Question:
In above image i have one 'SurfaceView' and one 'Button' named 'Capture'. 'SurfaceView' is showing camera preview. So, I want screenshot of 'surfaceview' when i click on 'Capture' button. I had tried many examples and answers but none of them works. I just get .
In some posts i also found it is impossible to take screenshot of 'surfaceview'. So please help me any alternative solution with example.
Here are some answers I already seen:
<URL>
<URL>
<URL>
and many more.
This is my activity call code:
'''
public class CamView extends Activity implements SurfaceHolder.Callback {
protected static final int CAPTURE_IMAGE_ACTIVITY_REQUEST_CODE = 0;
private SurfaceView SurView;
private SurfaceHolder camHolder;
private boolean previewRunning;
final Context context = this;
public static Camera camera = null;
private RelativeLayout CamView;
private Bitmap bmp1;
@SuppressWarnings("deprecation")
@Override
protected void onCreate(Bundle savedInstanceState) {
super.onCreate(savedInstanceState);
setContentView(R.layout.activity_cam_view);
CamView = (RelativeLayout) findViewById(R.id.camview);
SurView = (SurfaceView) findViewById(R.id.sview);
camHolder = SurView.getHolder();
camHolder.addCallback(this);
camHolder.setType(SurfaceHolder.SURFACE_TYPE_PUSH_BUFFERS);
Button btn = (Button) findViewById(R.id.button1);
btn.setOnClickListener(new OnClickListener() {
public void onClick(View v) {
camera.takePicture(null, null, mPicture);
}
});
}
@Override
public void surfaceChanged(SurfaceHolder holder, int format, int width, int height) {
if (previewRunning) {
camera.stopPreview();
}
Camera.Parameters camParams = camera.getParameters();
Camera.Size size = camParams.getSupportedPreviewSizes().get(0);
camParams.setPreviewSize(size.width, size.height);
camera.setParameters(camParams);
try {
camera.setPreviewDisplay(holder);
camera.startPreview();
previewRunning = true;
}
catch (IOException e) {
e.printStackTrace();
}
}
public void surfaceCreated(SurfaceHolder holder) {
try {
camera = Camera.open();
}
catch (Exception e) {
e.printStackTrace();
finish();
}
}
@Override
public void surfaceDestroyed(SurfaceHolder holder) {
camera.stopPreview();
camera.release();
camera = null;
}
public void TakeScreenshot() {
Random num = new Random();
int nu = num.nextInt(1000);
CamView.setDrawingCacheEnabled(true);
CamView.buildDrawingCache(true);
Bitmap bmp = Bitmap.createBitmap(CamView.getDrawingCache());
CamView.setDrawingCacheEnabled(false);
ByteArrayOutputStream bos = new ByteArrayOutputStream();
bmp.compress(CompressFormat.JPEG, 100, bos);
byte[] bitmapdata = bos.toByteArray();
ByteArrayInputStream fis = new ByteArrayInputStream(bitmapdata);
String picId = String.valueOf(nu);
String myfile = "anand" + picId + ".jpeg";
File dir_image = new File(Environment.getExternalStorageDirectory() + File.separator + "anand");
dir_image.mkdirs();
try {
File tmpFile = new File(dir_image, myfile);
FileOutputStream fos = new FileOutputStream(tmpFile);
byte[] buf = new byte[1024];
int len;
while ((len = fis.read(buf)) > 0) {
fos.write(buf, 0, len);
}
fis.close();
fos.close();
bmp1 = null;
camera.startPreview();
}
catch (FileNotFoundException e) {
e.printStackTrace();
}
catch (IOException e) {
e.printStackTrace();
}
}
private PictureCallback mPicture = new PictureCallback() {
@Override
public void onPictureTaken(byte[] data, Camera camera) {
File dir_image2 = new File(Environment.getExternalStorageDirectory() + File.separator + "anand");
dir_image2.mkdirs();
File tmpFile = new File(dir_image2, "TempPic.jpg");
try {
FileOutputStream fos = new FileOutputStream(tmpFile);
fos.write(data);
fos.close();
}
catch (FileNotFoundException e) {
}
catch (IOException e) {
}
String path = (Environment.getExternalStorageDirectory() + File.separator + "anand" + File.separator + "TempPic.jpg");
BitmapFactory.Options options = new BitmapFactory.Options();
options.inPreferredConfig = Bitmap.Config.ARGB_8888;
bmp1 = BitmapFactory.decodeFile(path, options);
tmpFile.delete();
TakeScreenshot();
}
};
public Bitmap decodeFile(File f) {
Bitmap b = null;
try {
BitmapFactory.Options o = new BitmapFactory.Options();
o.inJustDecodeBounds = true;
FileInputStream fis = new FileInputStream(f);
BitmapFactory.decodeStream(fis, null, o);
fis.close();
int IMAGE_MAX_SIZE = 1000;
int scale = 1;
if (o.outHeight > IMAGE_MAX_SIZE || o.outWidth > IMAGE_MAX_SIZE) {
scale = (int) Math.pow(2, (int) Math.round(Math.log(IMAGE_MAX_SIZE / (double) Math.max(o.outHeight, o.outWidth)) / Math.log(0.5)));
}
BitmapFactory.Options o2 = new BitmapFactory.Options();
o2.inSampleSize = scale;
fis = new FileInputStream(f);
b = BitmapFactory.decodeStream(fis, null, o2);
fis.close();
}
catch (IOException e) {
e.printStackTrace();
}
return b;
}
}
'''
This is my layout code:
'''
<?xml version="1.0" encoding="utf-8"?>
<RelativeLayout xmlns:android="http://schemas.android.com/apk/res/android"
android:layout_width="match_parent"
android:layout_height="match_parent"
android:id="@+id/camview">
<SurfaceView
android:id="@+id/sview"
android:layout_width="match_parent"
android:layout_height="match_parent"
android:layout_alignParentLeft="true"
android:layout_alignParentTop="true" />
<Button
android:id="@+id/button1"
style="?android:attr/buttonStyleSmall"
android:layout_width="wrap_content"
android:layout_height="wrap_content"
android:layout_alignParentLeft="true"
android:layout_alignParentTop="true" />
</RelativeLayout>
'''
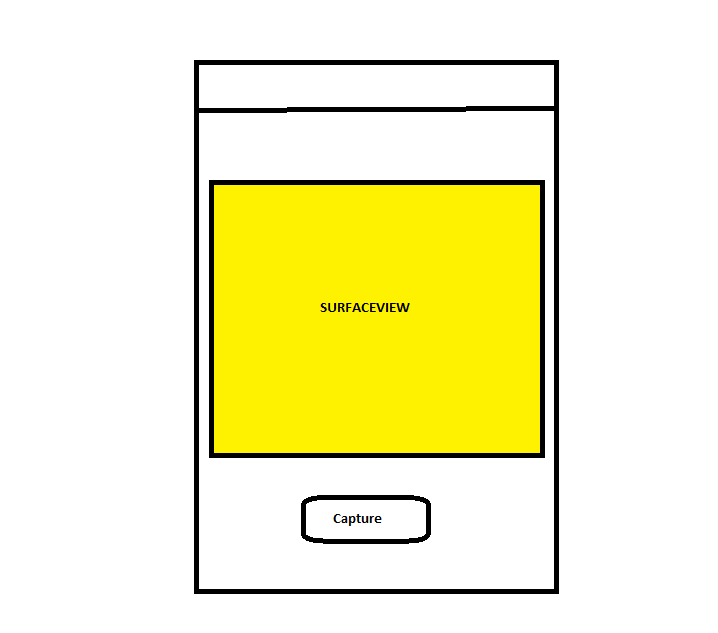
Answer: The code i use to capture a picture;
'''
buttonClick = (Button) findViewById(R.id.btnBasicCamTakePic);
buttonClick.setOnClickListener(new OnClickListener() {
public void onClick(View v) {
preview.camera.takePicture(shutterCallback, rawCallback,jpegCallback);
}
});
ShutterCallback shutterCallback = new ShutterCallback() {
public void onShutter() {
Log.d(TAG, "onShutter'd");
}
};
/** Handles data for raw picture */
PictureCallback rawCallback = new PictureCallback() {
public void onPictureTaken(byte[] data, Camera camera) {
Log.d(TAG, "onPictureTaken - raw");
}
};
/** Handles data for jpeg picture */
PictureCallback jpegCallback = new PictureCallback() {
public void onPictureTaken(byte[] data, Camera camera) {
File myExternalFile = new File(BasicCam.this.getExternalFilesDir("/MyFileStorage/qrscans/"), fileName);
myExternalFile.delete();
myExternalFile.createNewFile();
FileOutputStream output = new FileOutputStream(myExternalFile);
output.write(data2);
output.flush();
output.close();
}
});
'''